Question: I'm learning how to use a stencil buffer, but so far have been unsuccessful at getting a even a simple example to work. In fact, despite trying various combinations of parameters for 'glStencilOp' and 'glStencilFunc' I have not been able to see any evidence that the stencil buffer is working at all. I'm starting to suspect my graphics driver (Mac Pro, Mac OS X 10.8.5) or JOGL (2.0.2) doesn't support it... or I'm missing something really basic.
Here's what I'm seeing:

I'm expecting to see the red diamond clipped by the green diamond. What am I doing wrong?
'''
public class Test {
public static void main(String[] args) {
GLProfile glprofile = GLProfile.getDefault();
final GLCapabilities glcapabilities = new GLCapabilities(glprofile);
final GLCanvas glcanvas = new GLCanvas(glcapabilities);
final GLU glu = new GLU();
glcanvas.addGLEventListener(new GLEventListener() {
@Override
public void reshape(GLAutoDrawable glautodrawable, int x, int y, int width, int height) {}
@Override
public void init(GLAutoDrawable glautodrawable) {
GL2 gl = glautodrawable.getGL().getGL2();
glcapabilities.setStencilBits(8);
gl.glMatrixMode(GLMatrixFunc.GL_PROJECTION);
gl.glLoadIdentity();
glu.gluPerspective(45, 1, 1, 10000);
glu.gluLookAt(0, 0, 100, 0, 0, 0, 0, 1, 0);
gl.glMatrixMode(GLMatrixFunc.GL_MODELVIEW);
gl.glLoadIdentity();
}
@Override
public void dispose(GLAutoDrawable glautodrawable) {}
@Override
public void display(GLAutoDrawable glautodrawable) {
GL2 gl = glautodrawable.getGL().getGL2();
gl.glEnable(GL.GL_STENCIL_TEST);
gl.glClearStencil(0x0);
gl.glClear(GL.GL_COLOR_BUFFER_BIT | GL.GL_DEPTH_BUFFER_BIT | GL.GL_STENCIL_BUFFER_BIT);
gl.glStencilFunc(GL.GL_ALWAYS, 1, 1);
gl.glStencilOp(GL.GL_REPLACE, GL.GL_REPLACE, GL.GL_REPLACE);
gl.glStencilMask(0xFF);
//gl.glColorMask(false, false, false, false);
//gl.glDepthMask(false);
gl.glColor3f(0, 1, 0);
gl.glBegin(GL2.GL_QUADS);
gl.glVertex2f(-25.0f, 0.0f);
gl.glVertex2f(0.0f, 15.0f);
gl.glVertex2f(25.0f, 0.0f);
gl.glVertex2f(0.0f, -15.0f);
gl.glEnd();
gl.glStencilMask(0);
gl.glStencilFunc(GL2.GL_EQUAL, 1, 1);
gl.glStencilOp(GL2.GL_KEEP, GL2.GL_KEEP, GL2.GL_KEEP);
//gl.glColorMask(true, true, true, true);
//gl.glDepthMask(true);
gl.glColor3f(1, 0, 0);
gl.glBegin(GL2.GL_QUADS);
gl.glVertex2f(-20.0f, 0.0f);
gl.glVertex2f(0.0f, 20.0f);
gl.glVertex2f(20.0f, 0.0f);
gl.glVertex2f(0.0f, -20.0f);
gl.glEnd();
}
});
final JFrame jframe = new JFrame("One Triangle Swing GLCanvas");
jframe.addWindowListener(new WindowAdapter() {
@Override
public void windowClosing(WindowEvent windowevent) {
jframe.dispose();
System.exit(0);
}
});
jframe.getContentPane().add(glcanvas, BorderLayout.CENTER);
jframe.setSize(640, 480);
jframe.setVisible(true);
}
}
'''
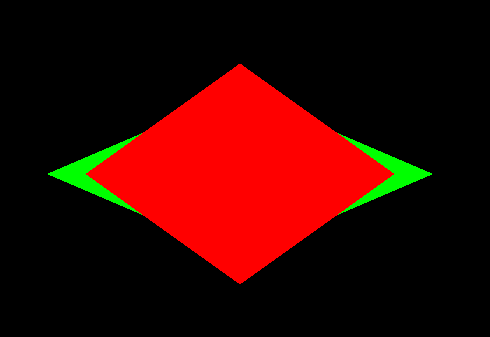
Answer: You need a call to 'glStencilMask()' it's what controls what gets written or not. Set it to do or don't write, draw a stencil (in your case, the diamond), set the 'glStencilMask()' again, and then draw what you want to get clipped.
This has a good sample: <URL>
OK, I think I found the problem. You need to set your capabilities up at the top of the program.
'''
final GLCapabilities glcapabilities = new GLCapabilities(glprofile);
glcapabilities.setStencilBits(8);
final GLCanvas glcanvas = new GLCanvas(glcapabilities);
'''
The important part being:
'glcapabilities.setStencilBits(8);'

Thanks to: <URL>